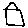
Label: house